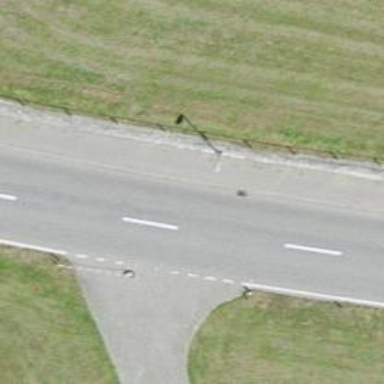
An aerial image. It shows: Secondary road with asphalt surface.